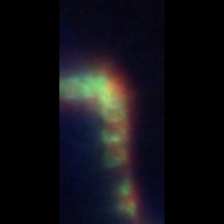
Taxon: Chaetoceros
Group: Diatoms